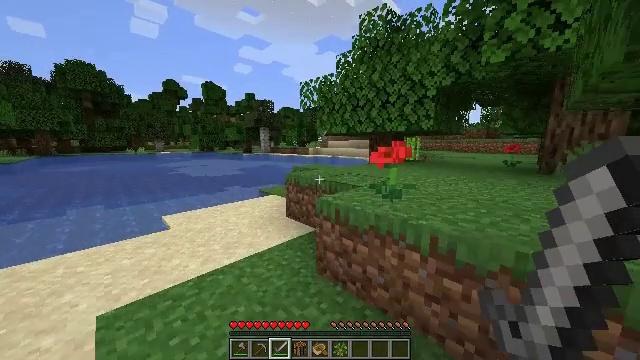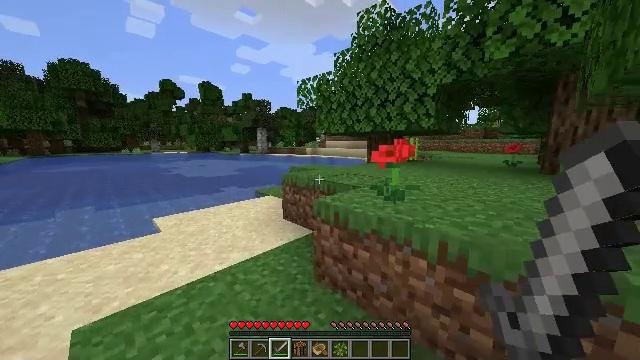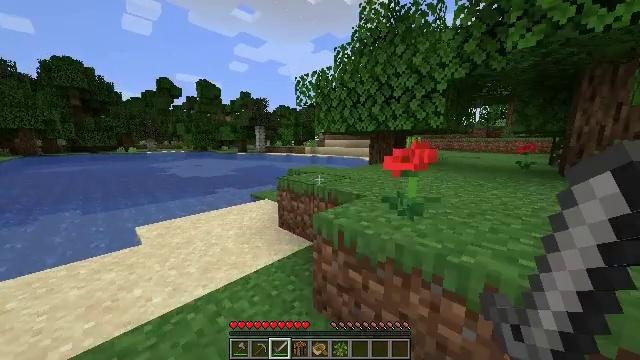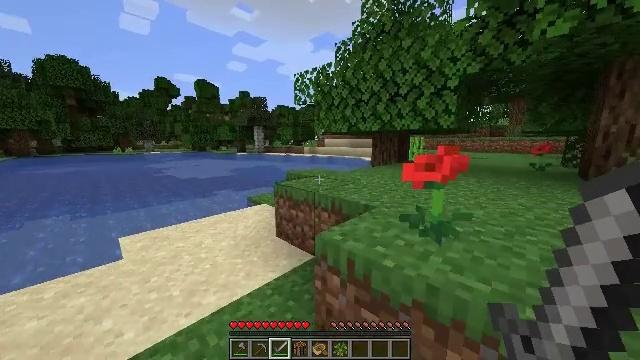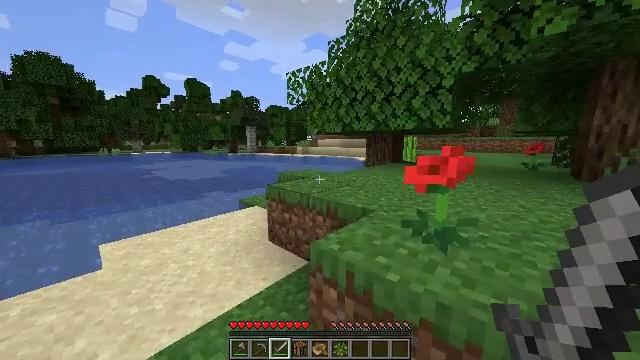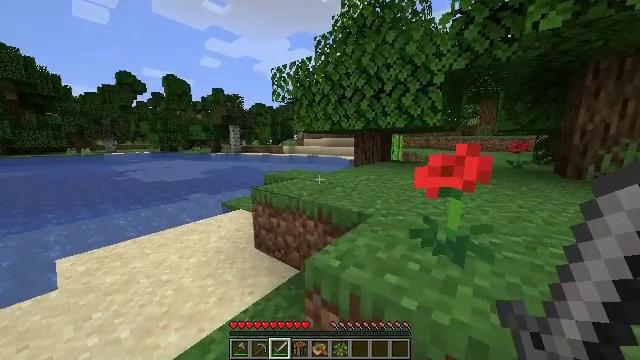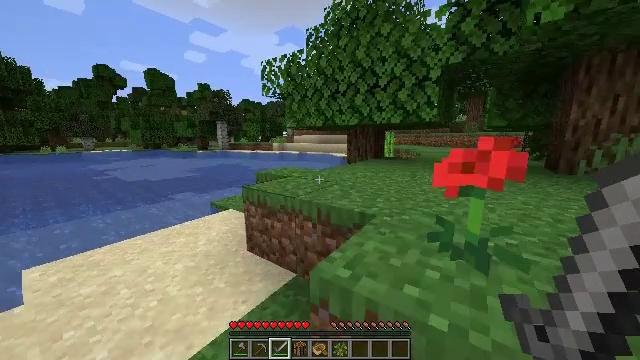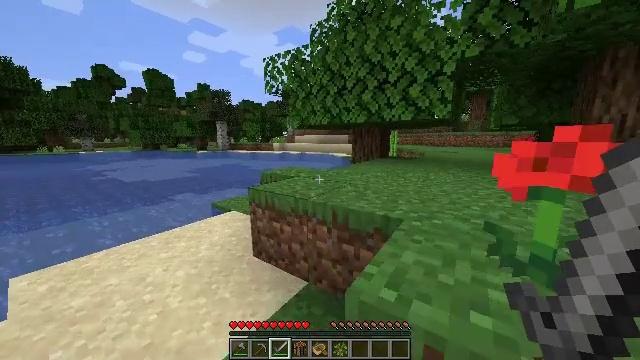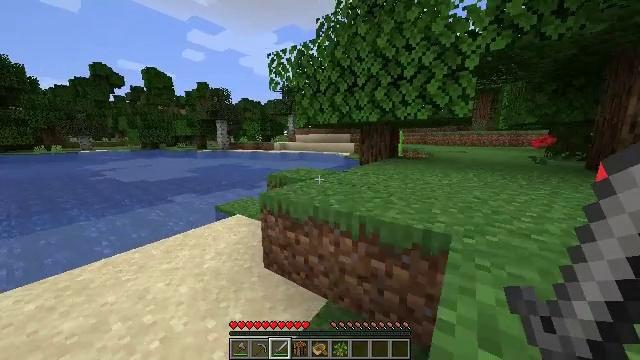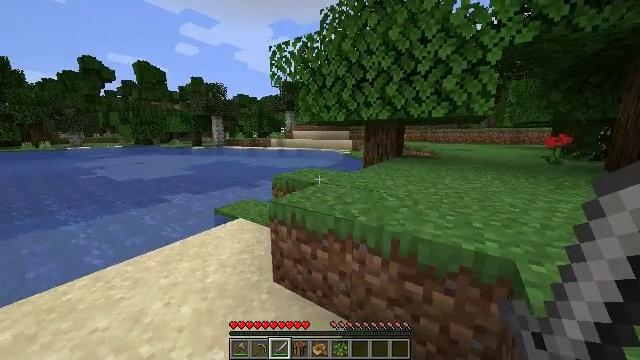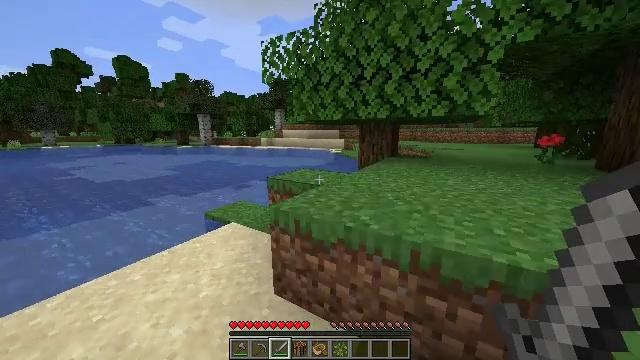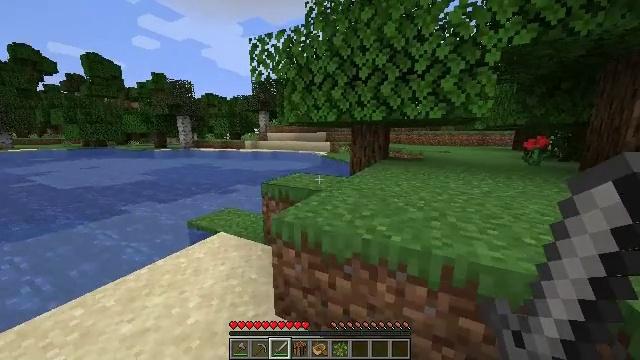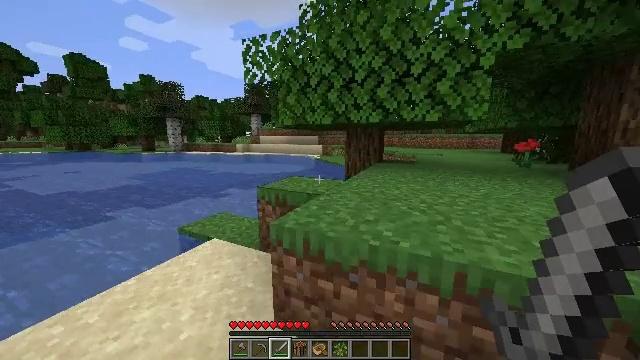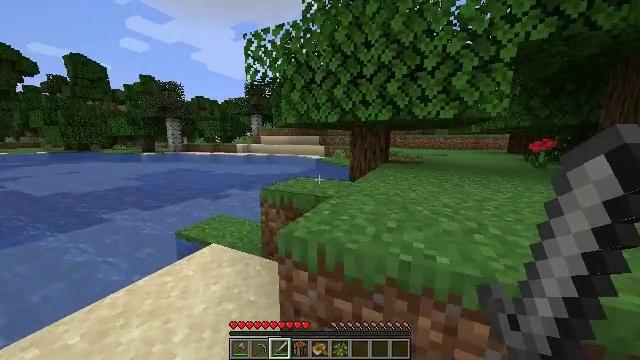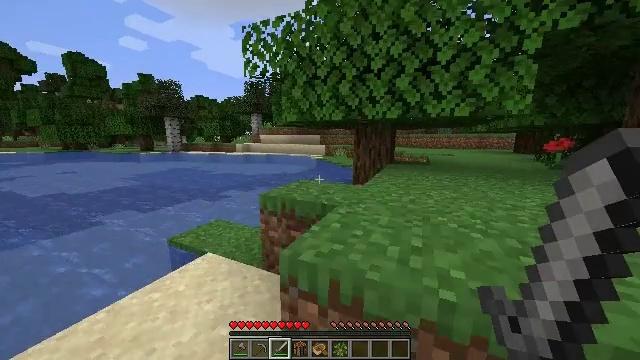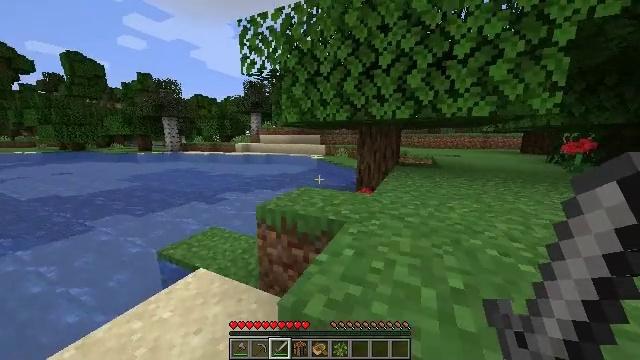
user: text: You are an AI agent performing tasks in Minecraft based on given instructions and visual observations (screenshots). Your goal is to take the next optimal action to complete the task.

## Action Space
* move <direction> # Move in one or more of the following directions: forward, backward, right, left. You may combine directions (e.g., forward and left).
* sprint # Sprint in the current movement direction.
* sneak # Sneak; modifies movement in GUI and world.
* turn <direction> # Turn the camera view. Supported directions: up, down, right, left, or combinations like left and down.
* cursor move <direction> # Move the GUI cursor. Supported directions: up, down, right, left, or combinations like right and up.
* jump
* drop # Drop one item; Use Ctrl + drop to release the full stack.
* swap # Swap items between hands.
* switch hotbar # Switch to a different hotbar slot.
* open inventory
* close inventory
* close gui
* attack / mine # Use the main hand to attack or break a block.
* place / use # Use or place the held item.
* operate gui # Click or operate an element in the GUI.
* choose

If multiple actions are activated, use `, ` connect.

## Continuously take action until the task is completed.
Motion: motion action
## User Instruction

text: Cut down the sugar cane stalks.
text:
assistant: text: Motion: move forward, sprint
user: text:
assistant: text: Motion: move forward, sprint
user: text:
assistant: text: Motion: move forward, sprint
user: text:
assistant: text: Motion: move forward, sprint, turn right
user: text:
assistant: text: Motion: move forward and move left, turn right
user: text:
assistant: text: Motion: move forward and move left, turn right
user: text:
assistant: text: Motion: move forward and move left
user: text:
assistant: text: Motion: move forward and move left
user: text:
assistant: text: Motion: move forward and move left, turn right
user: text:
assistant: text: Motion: move forward and move left, turn right
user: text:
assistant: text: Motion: move forward and move left, turn right
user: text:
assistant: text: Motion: move forward, turn right
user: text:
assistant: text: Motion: move forward
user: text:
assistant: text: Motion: move forward
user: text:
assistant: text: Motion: move forward
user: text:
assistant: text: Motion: move forward and move left
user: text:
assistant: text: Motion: move forward and move left
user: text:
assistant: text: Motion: move forward
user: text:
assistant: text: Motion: move forward
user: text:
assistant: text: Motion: move forward
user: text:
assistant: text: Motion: move forward
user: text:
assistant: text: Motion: move forward and move left
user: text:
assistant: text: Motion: move forward and move left
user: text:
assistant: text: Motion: move forward and move left, turn right and up
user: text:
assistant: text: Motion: move forward and move left, turn right and up
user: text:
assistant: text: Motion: move forward
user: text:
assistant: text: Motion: move forward
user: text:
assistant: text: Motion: move forward
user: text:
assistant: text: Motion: move forward, turn right
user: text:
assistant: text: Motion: move forward, turn right